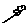
Label: cloud